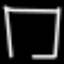
Label: square